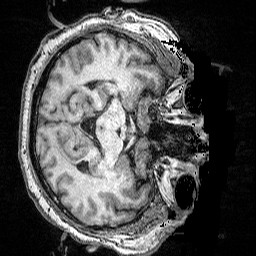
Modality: T1w
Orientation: axial
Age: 49
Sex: male
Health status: ill
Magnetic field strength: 3 T
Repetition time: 2.53 s
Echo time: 0.00331 s